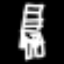
Label: chair